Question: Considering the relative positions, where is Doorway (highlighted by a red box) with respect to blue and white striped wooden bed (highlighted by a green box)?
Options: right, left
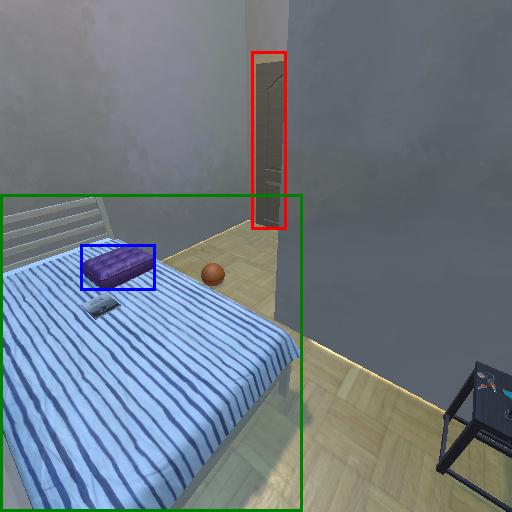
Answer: right